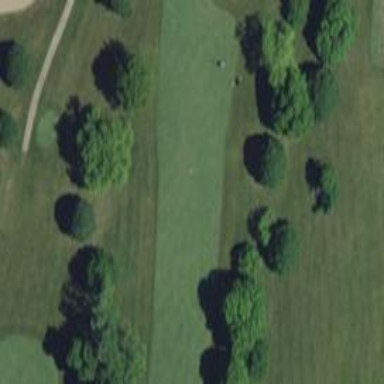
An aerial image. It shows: View of golf hole.